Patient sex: F
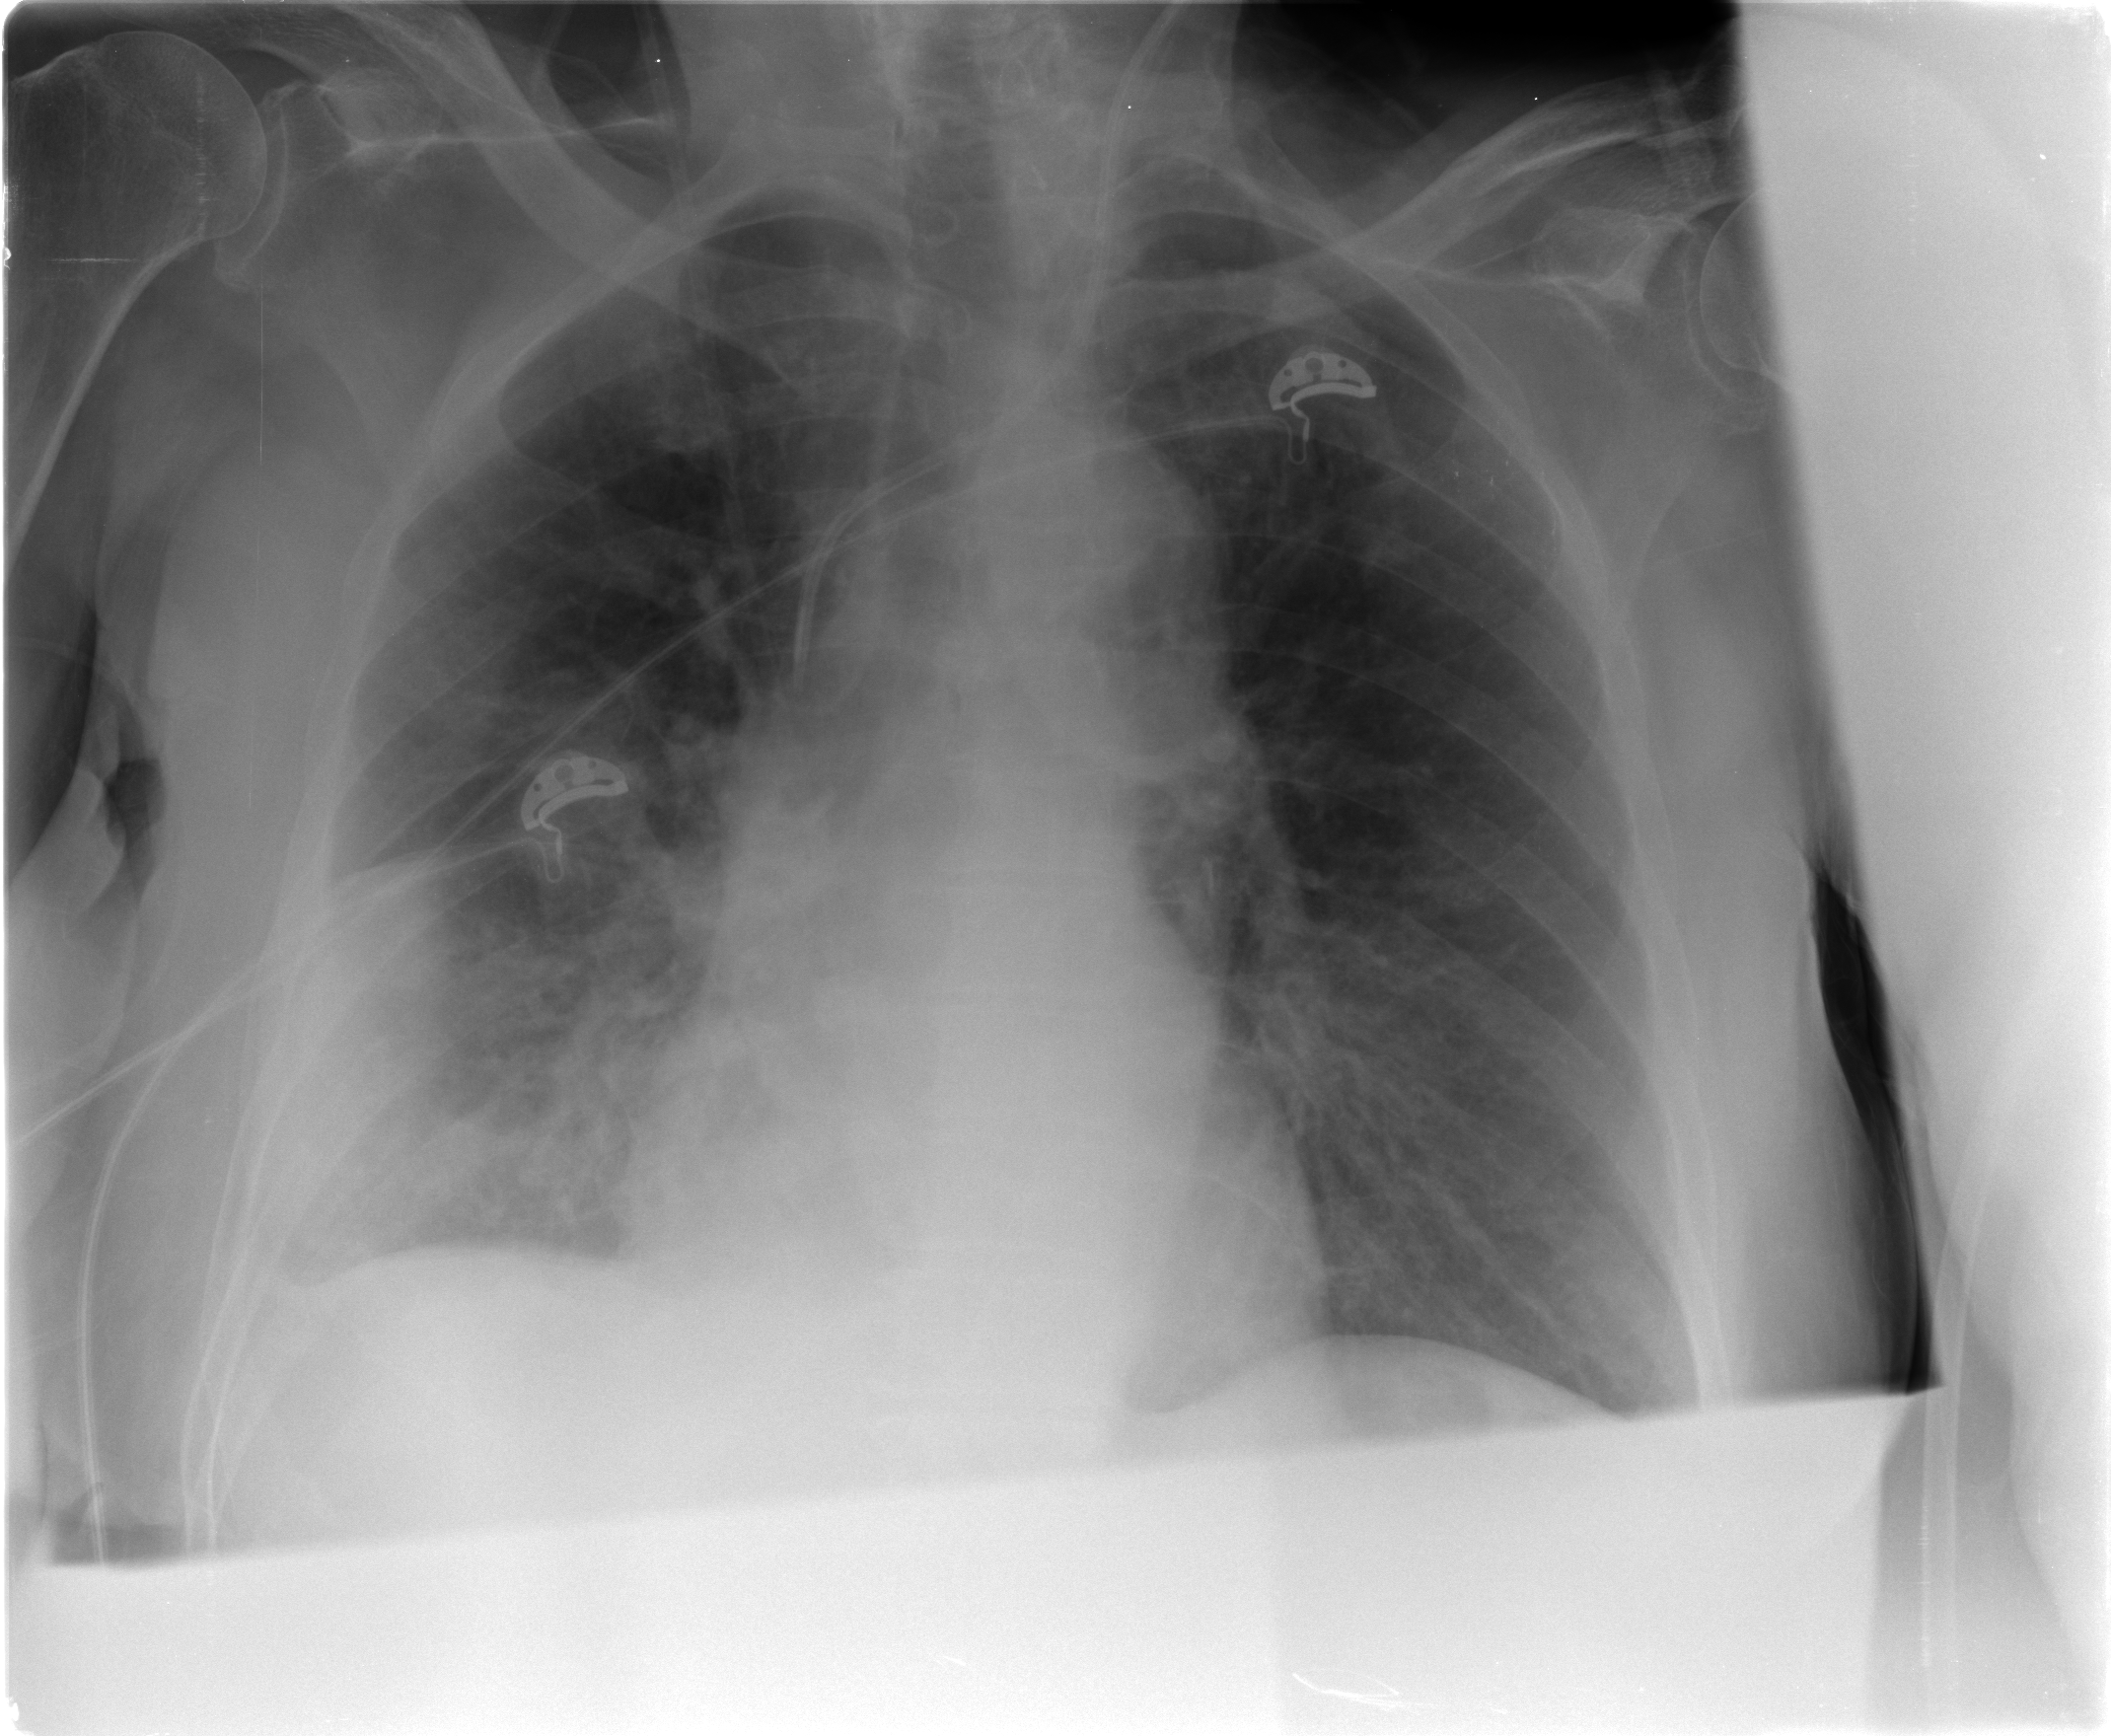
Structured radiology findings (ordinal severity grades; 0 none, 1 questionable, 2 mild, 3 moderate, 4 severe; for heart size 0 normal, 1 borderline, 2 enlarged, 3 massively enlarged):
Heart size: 0
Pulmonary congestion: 2
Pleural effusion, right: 2
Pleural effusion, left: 0
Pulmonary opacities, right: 0
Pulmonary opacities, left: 0
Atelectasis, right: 2
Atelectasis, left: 0